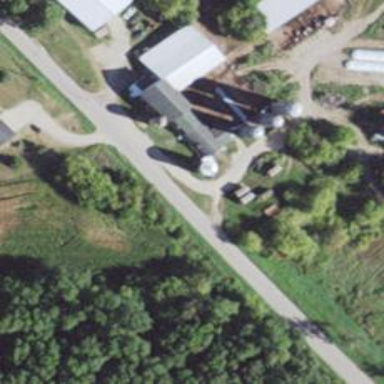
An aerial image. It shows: Silo.